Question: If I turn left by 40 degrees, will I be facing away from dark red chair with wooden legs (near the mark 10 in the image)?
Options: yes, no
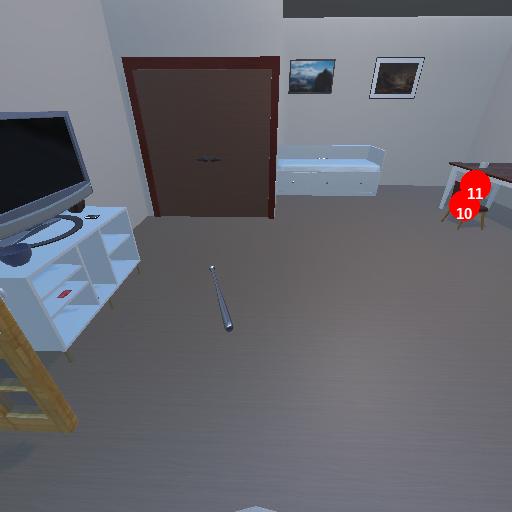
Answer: yes